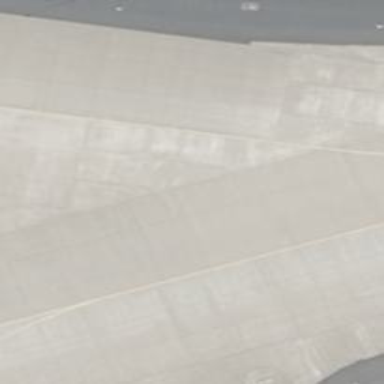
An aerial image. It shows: Concrete taxiway at the airport.